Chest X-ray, PA view. Patient: 63 years old, sex F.
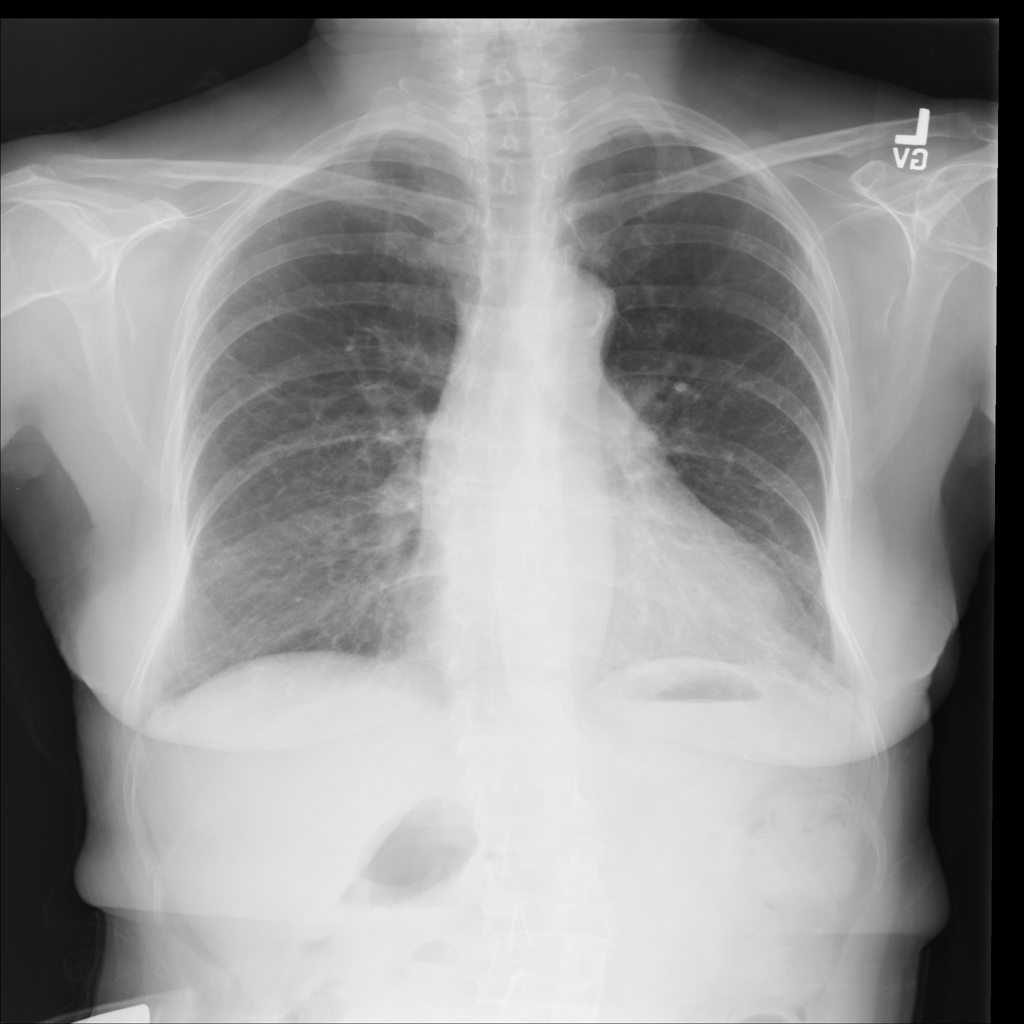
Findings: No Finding